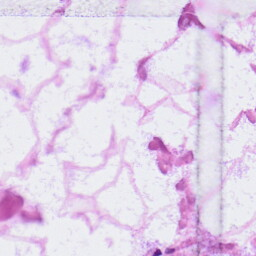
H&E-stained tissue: LymphNode